Field crop: tomato
Growth stage: 1
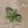
Species: solanum